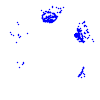
Particle: pion